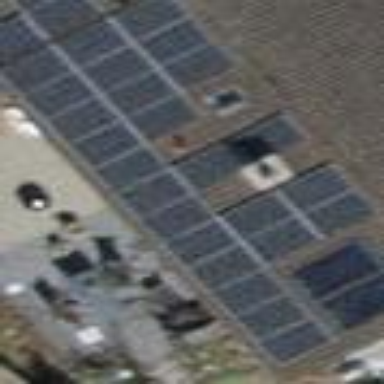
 consisting of solar photovoltaic panels."